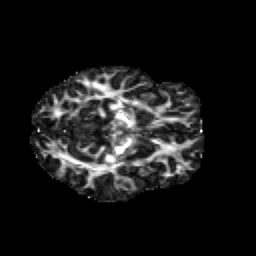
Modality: FA
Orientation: axial
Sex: male
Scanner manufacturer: siemens
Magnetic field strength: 3 T
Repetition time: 5 s
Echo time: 0.071 s